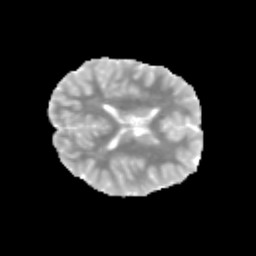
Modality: MD
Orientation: axial
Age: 9
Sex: male
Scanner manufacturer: siemens
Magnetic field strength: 3 T
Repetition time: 3.8 s
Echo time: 0.07 s